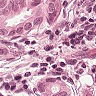
Metastatic tissue present: yes